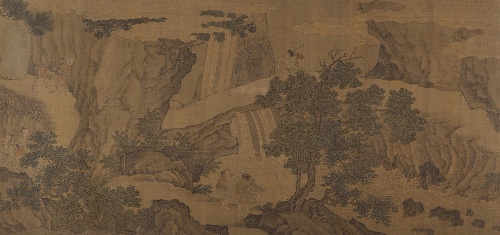
Title: 明  佚名  游仙圖  卷|Daoist Immortals in a Landscape
Artist: Unidentified artist
Date: 16th century
Object type: Handscroll
Classification: Paintings
Medium: Handscroll; ink and color on silk
Culture: China
Period: Ming dynasty (1368–1644)
Dimensions: Image: 11 x 150 1/4 in. (27.9 x 381.6 cm)
Overall with mounting: 13 1/16 x 384 1/4 in. (33.2 x 976 cm)
Department: Asian Art
Credit line: Purchase, Bequest of Dorothy Graham Bennett, 1983
Accession year: 1983
Repository: Metropolitan Museum of Art, New York, NY
Tags: Men|Landscapes